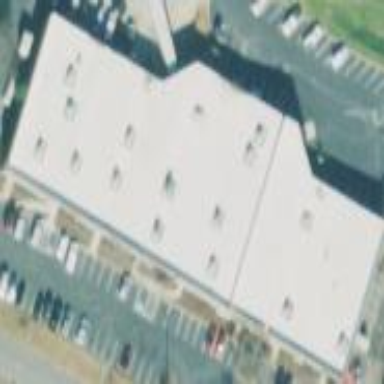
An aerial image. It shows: Commercial building.